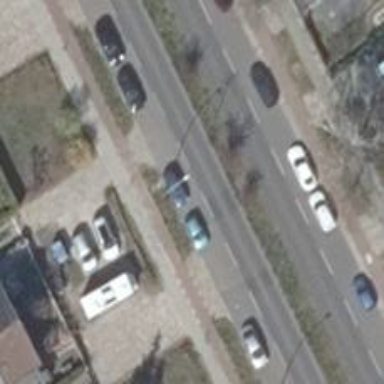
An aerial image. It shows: Secondary road with asphalt surface. There is cycle track on the right side of the road.